Question: I've got a diagram with some text written along one of the paths using a textPath. However, my problem is: I need the text to be on the other side of the text path, ie, sitting below it.
Here's an example:

I need the text here to be within the solid blue area. Ie, so you can actually read it. The blue arc here being the textPath. In other words, I just want to move the text down about 20px.
Whats really confusing me, is that I can set an "x" property on the text and move it left and right , but I can't set a "y" property to move it up or down.
I can't figure it out. Can anyone help?
Here's my code
'''
var labels = svg.selectAll("text.label")
.data(partition.nodes(data))
.enter()
.append("text")
.attr("class", "label")
.attr("x", 10)
.attr("stroke","black")
.style("background-color",'white')
labels.append("textPath")
.attr("xlink:href", function(d) { return '#' + d.name })
.text(function(d) { return d.name.capitalize() })
'''
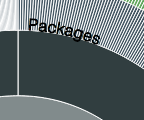
Answer: You can use the 'dy' property to change the vertical alignment.